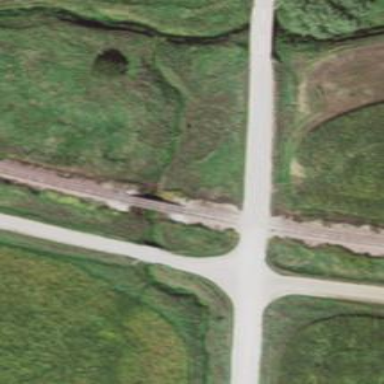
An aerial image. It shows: Level crossing with saltire markings.